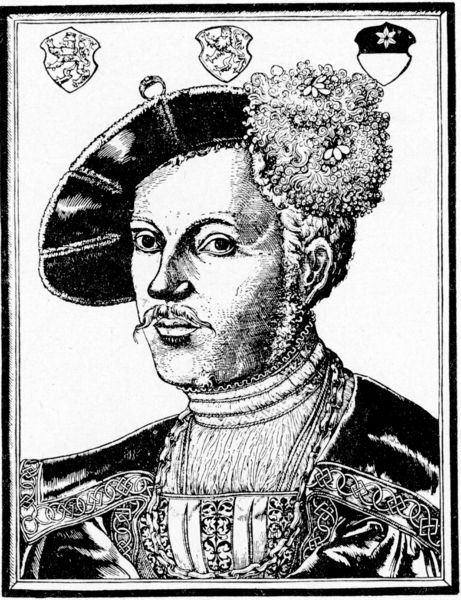
Titel: Bildnis von Landgraf Philip von Hessen
Künstler: Hans Brosamer
Institution: (Seriendruck)
Schlagwörter: dunkel, feder, haut, kopf, mann, schatten, weiß, blume, frankreich, grau, hell, hut, licht, mund, nase, ohr, schmuck, schwarz, stirn, zeichnung, blick, blüte, mode, muster, bart, hemd, jacke, kappe, mütze, schnurrbart, augen, barock, federn, gesicht, kleidung, kragen, samt, bildnis, hals, halskrause, portrait, porträt, haare, mantel, stickerei, stoff, adel, drei, borte, brustbild, frontal, kinn, lippen, locken, renaissance, schulter, grafik, graphik, hof, ausdruck, könig, schnäuzer, bordüre, schnurbart, brauen, ornamente, augenbraue, dreiviertelprofil, schnauzbart, schnauzer, hutkrempe, krempe, ring, buch, stern, druck, schwarzweiss, radierung, stich, dreiviertel, seite, uniform, adeliger, koteletten, orden, herrscher, kopfputz, wappen, barett, halbprofil, löwen, wams, herzog, repräsentation, büschel, adelig, gelehrter, löwe, oberlippenbart, kupferstich, verzierungen, kurfürst, puschel, schnäutzer, embleme, heraldik, schrägansicht, wamst, brustbildnis, amcht, bardüre, hä?, image, prstige, renaissanve, reräsentant, schulterprotrait, schwarzweissw, wapper, was solls, büchel, bourgoisie